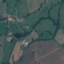
Label: Pasture